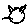
Label: cat